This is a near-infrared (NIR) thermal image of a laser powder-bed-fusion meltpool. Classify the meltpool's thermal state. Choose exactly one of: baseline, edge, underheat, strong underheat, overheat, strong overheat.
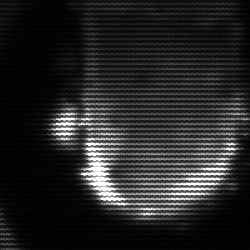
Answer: baseline